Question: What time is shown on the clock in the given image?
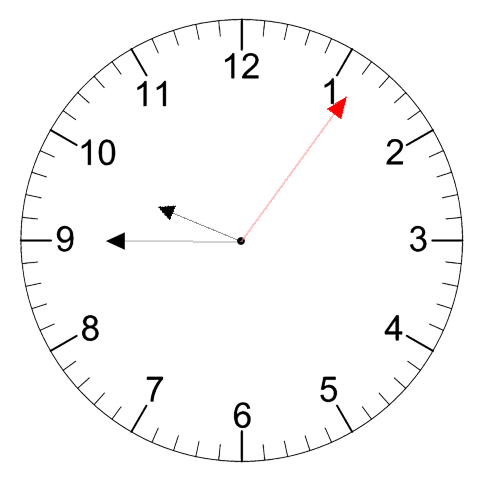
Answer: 09:45:06